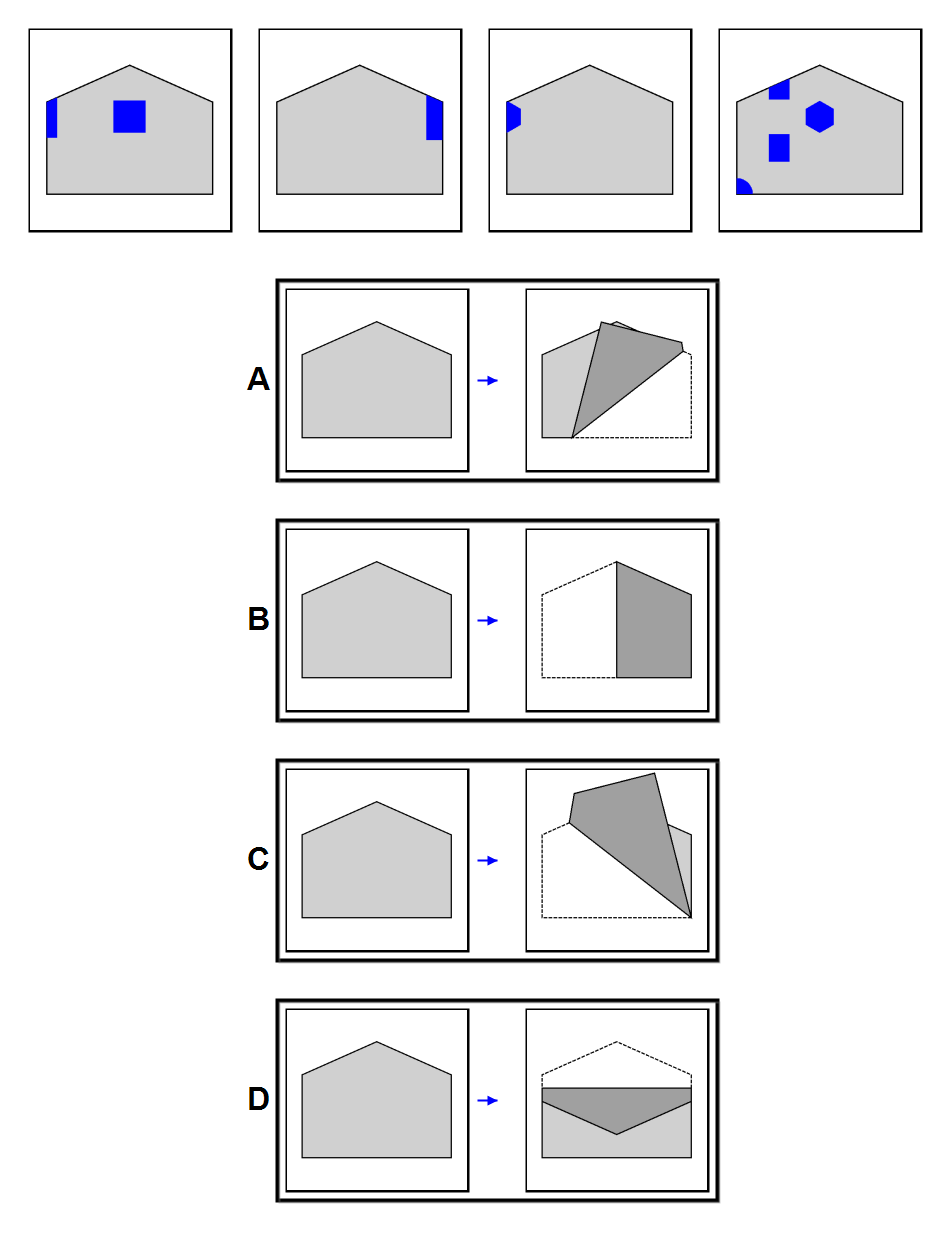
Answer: D